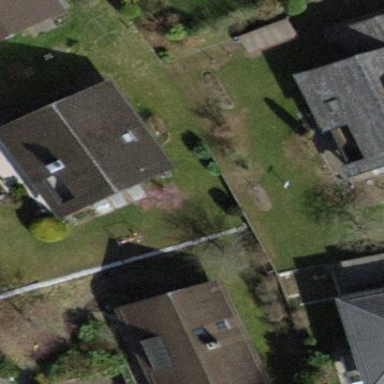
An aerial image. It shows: Detached building.